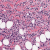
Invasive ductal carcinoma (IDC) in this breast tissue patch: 1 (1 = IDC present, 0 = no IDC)